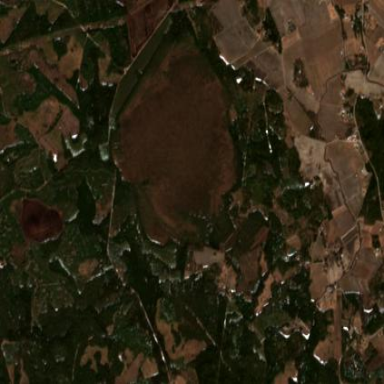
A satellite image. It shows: Bog wetland area.